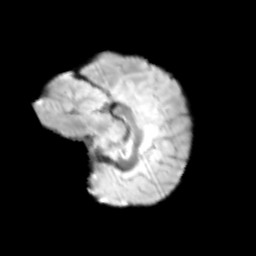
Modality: T2w
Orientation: sagittal
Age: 9
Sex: male
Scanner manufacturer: siemens
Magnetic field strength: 3 T
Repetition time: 3.8 s
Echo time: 0.07 s